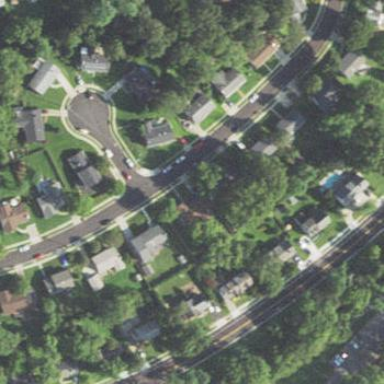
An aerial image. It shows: This residential area consists of single-family homes.